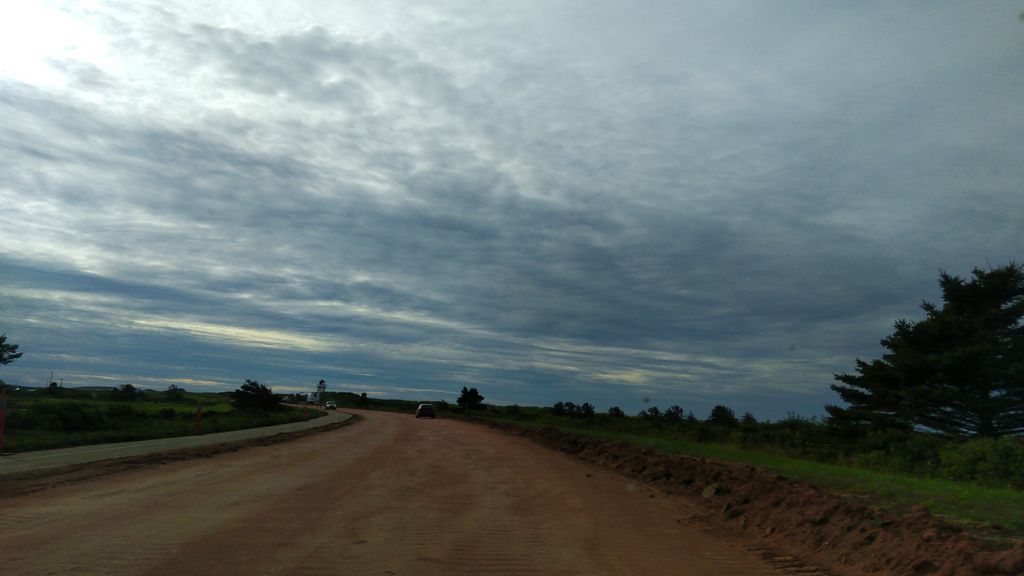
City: charlottetown